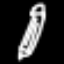
Label: pencil